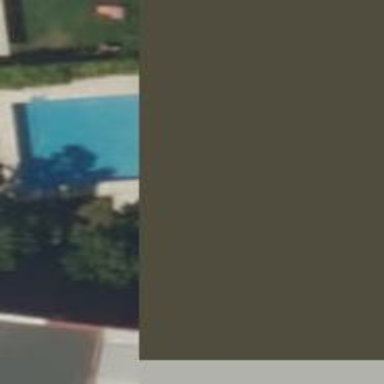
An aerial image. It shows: Swimming pool located in leisure land.